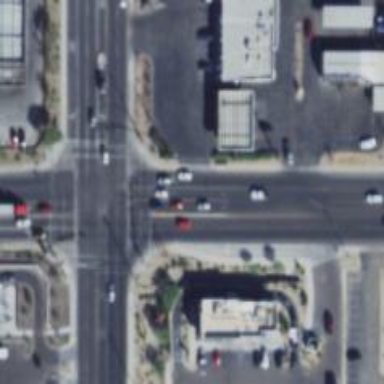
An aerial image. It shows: Solid stop line on the road.